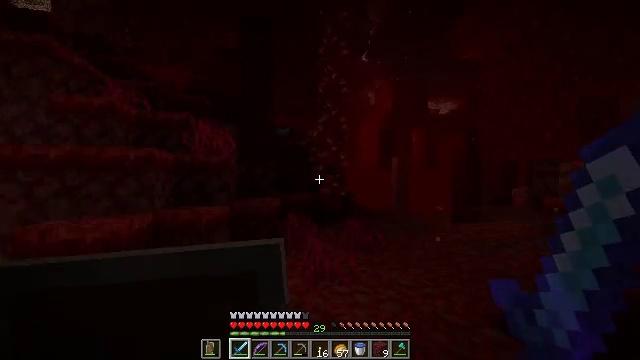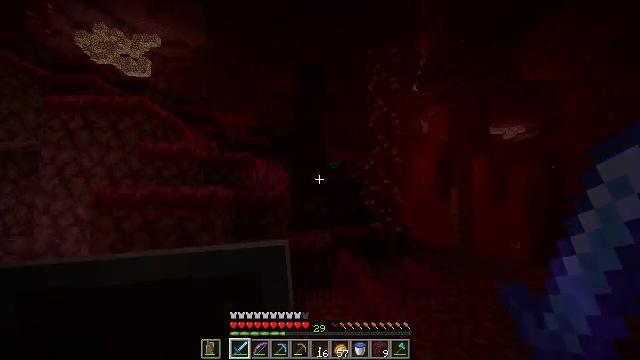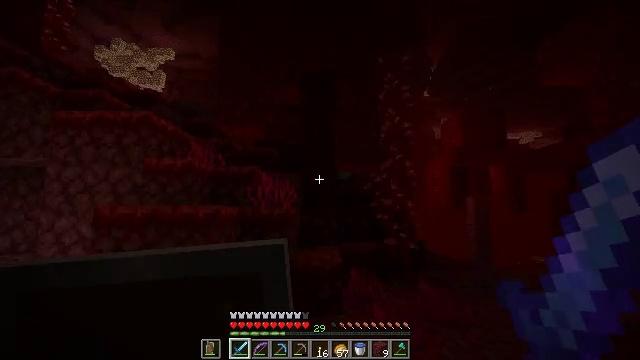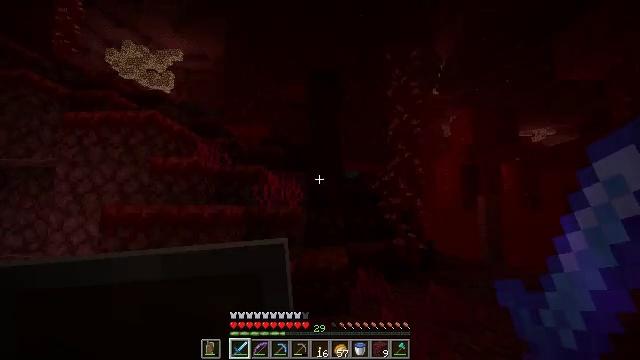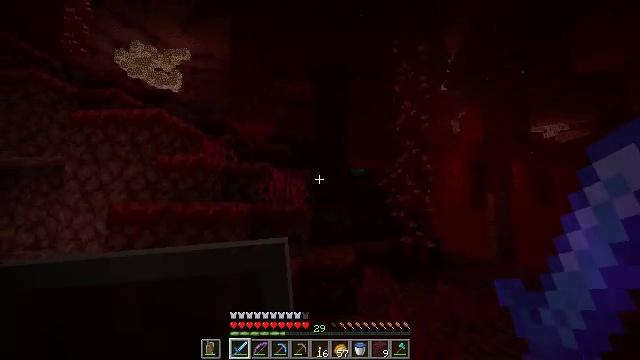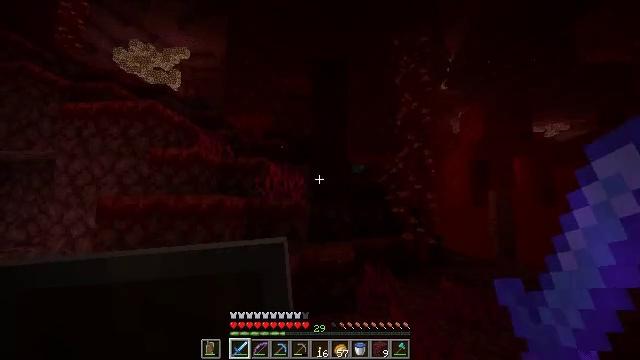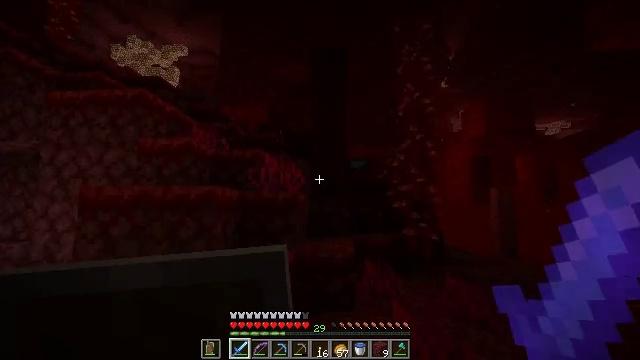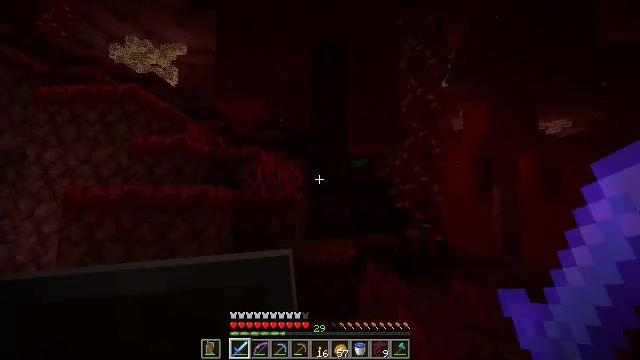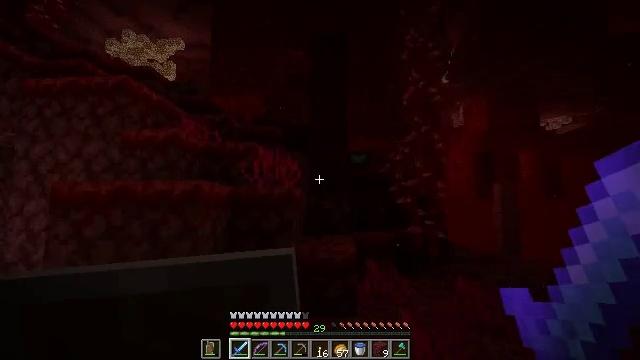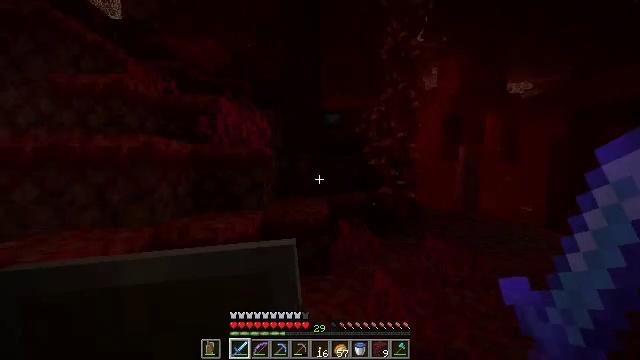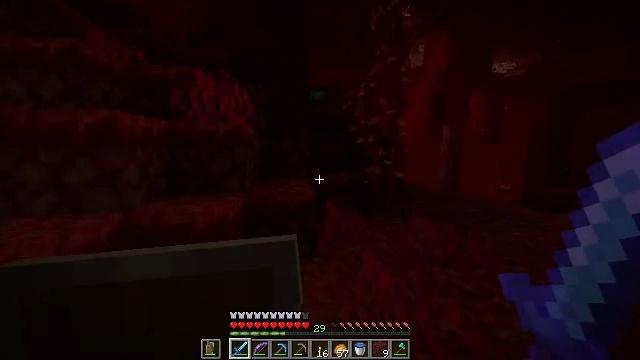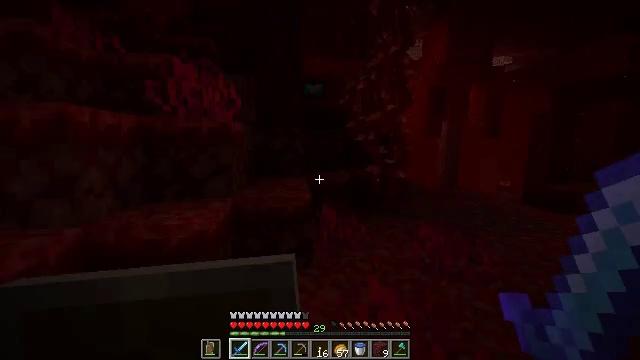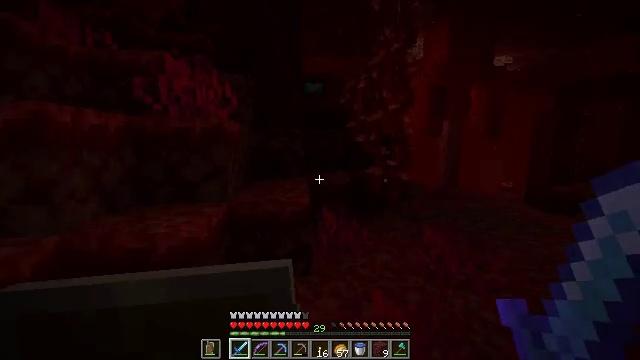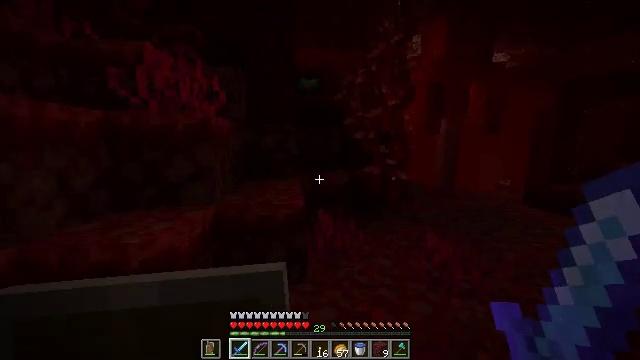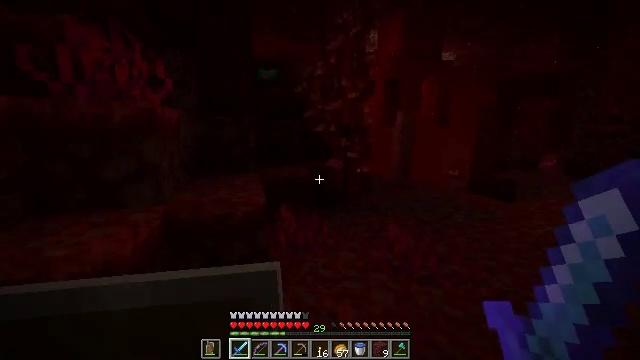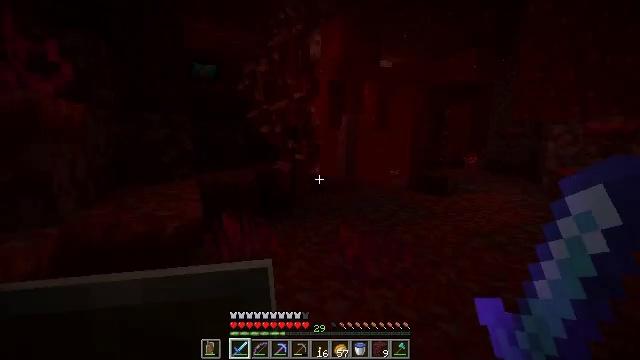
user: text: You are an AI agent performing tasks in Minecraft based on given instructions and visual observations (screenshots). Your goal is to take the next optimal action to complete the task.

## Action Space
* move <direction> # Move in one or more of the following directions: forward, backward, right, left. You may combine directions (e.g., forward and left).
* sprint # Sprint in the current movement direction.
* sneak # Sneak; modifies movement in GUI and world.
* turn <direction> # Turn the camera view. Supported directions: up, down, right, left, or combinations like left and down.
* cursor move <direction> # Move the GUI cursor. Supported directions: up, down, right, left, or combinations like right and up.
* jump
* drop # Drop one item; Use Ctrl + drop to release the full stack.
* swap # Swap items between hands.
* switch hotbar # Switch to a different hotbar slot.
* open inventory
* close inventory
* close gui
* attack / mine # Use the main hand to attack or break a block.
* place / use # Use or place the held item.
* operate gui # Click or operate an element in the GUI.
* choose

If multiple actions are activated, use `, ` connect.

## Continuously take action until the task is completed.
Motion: motion action
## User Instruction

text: Collect warped fungus to use for crafting.
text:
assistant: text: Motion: move forward, turn left and up
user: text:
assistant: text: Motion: move forward, turn left and up
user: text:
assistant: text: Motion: move forward, turn left
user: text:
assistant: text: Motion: move forward, turn left
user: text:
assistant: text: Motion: move forward
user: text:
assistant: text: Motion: move forward
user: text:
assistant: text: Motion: move forward
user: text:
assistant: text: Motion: move forward
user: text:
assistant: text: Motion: move forward, turn right and down
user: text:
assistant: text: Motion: move forward, turn right and down
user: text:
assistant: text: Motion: move forward
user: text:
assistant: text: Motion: move forward
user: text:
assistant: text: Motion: move forward
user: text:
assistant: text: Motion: move forward, turn right and down
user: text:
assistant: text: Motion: move forward and move right, turn right
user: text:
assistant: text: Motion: move forward and move right, turn right
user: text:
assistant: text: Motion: move forward and move right
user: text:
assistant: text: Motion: move forward and move right
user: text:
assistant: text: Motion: move forward, turn right
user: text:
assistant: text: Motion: move forward
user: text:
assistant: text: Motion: move forward, turn right
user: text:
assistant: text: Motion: move forward, turn right
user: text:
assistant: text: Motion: move forward
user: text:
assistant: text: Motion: move forward, sprint
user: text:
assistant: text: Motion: move forward, sprint, turn left
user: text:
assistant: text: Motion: move forward, turn left and up
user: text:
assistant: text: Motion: move forward, turn left and up
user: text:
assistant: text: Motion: move forward, turn left and up
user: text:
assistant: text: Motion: move forward and move right, turn left
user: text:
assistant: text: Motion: move forward and move right, turn left